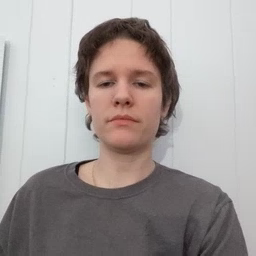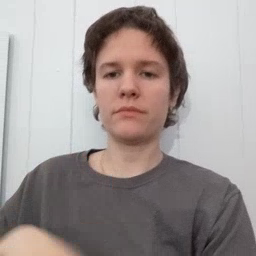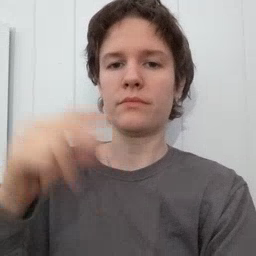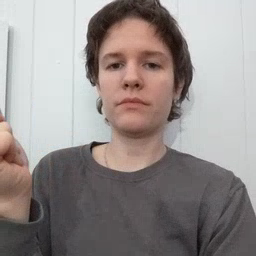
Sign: dog